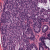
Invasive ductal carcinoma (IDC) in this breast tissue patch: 0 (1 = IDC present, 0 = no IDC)